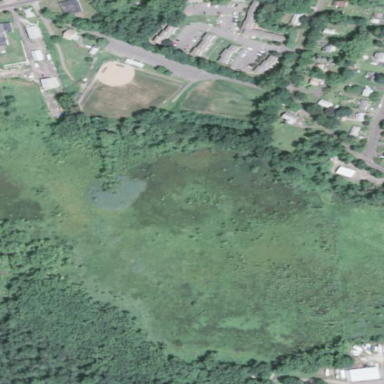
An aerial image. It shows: Marshy wetland area.